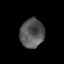
Tissue: prostate
Cell type: T cells
Senescence score: 0.3078
Nuclear area (px): 678
Mean DAPI intensity: 86.802